Question: I am a newbie at iOS development so please be kind.
I want to use the default camera button as a UIButton. (I want the camera button to be displayed against a field in my form and want to use the default graphic because users are familiar with it)
I don't see any option to insert it as a simple UIButton, I don't want it in the toolbar.
If it's not possible to include it this way, can I use it's image as UIButton? Or it can cause any objection in the app review?

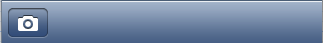
Answer: I ended up using a custom graphic which we owned to avoid any possibility of legal issues or app rejection.